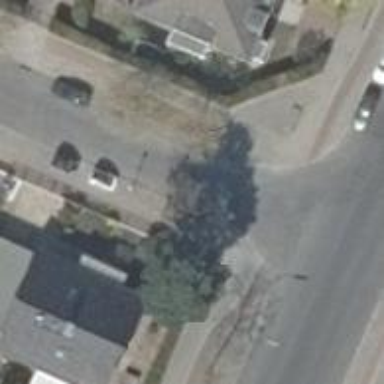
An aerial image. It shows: Deciduous tree with broadleaved leaves.